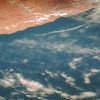
Label: water